Aerial crown-view tile of a tropical tree (Barro Colorado Island, Panama), acquired 20250818:
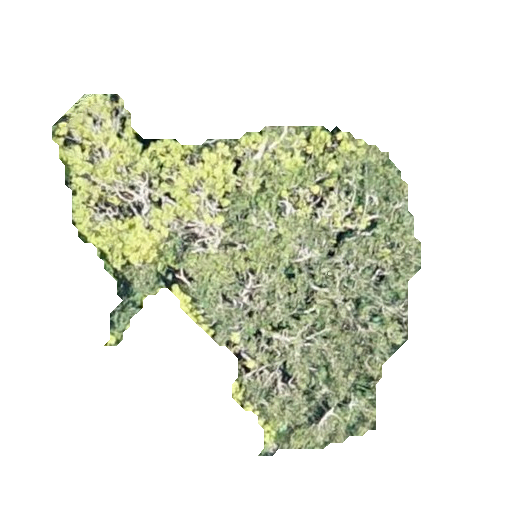
Species: Jacaranda copaia
GBIF accepted scientific name: Jacaranda copaia
Crown area: 112.645 m²